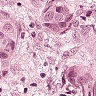
Metastatic tissue present: yes